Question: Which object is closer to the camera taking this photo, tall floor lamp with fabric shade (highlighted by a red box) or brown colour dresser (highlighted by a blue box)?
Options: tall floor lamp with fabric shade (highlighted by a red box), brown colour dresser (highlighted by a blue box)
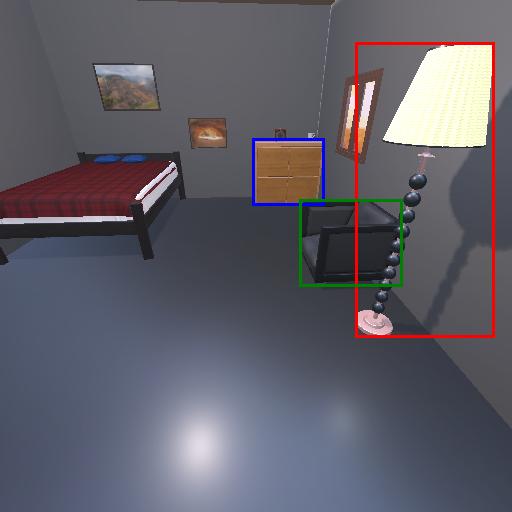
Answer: tall floor lamp with fabric shade (highlighted by a red box)